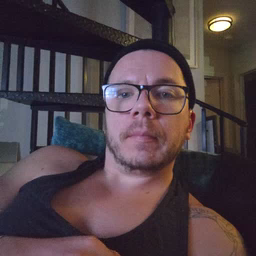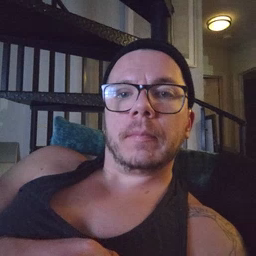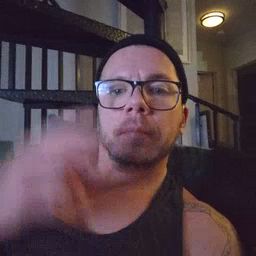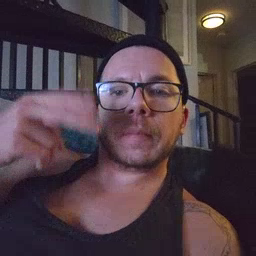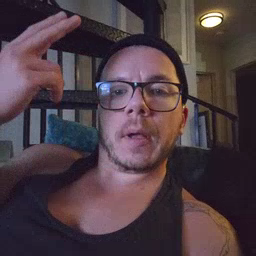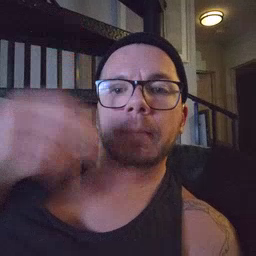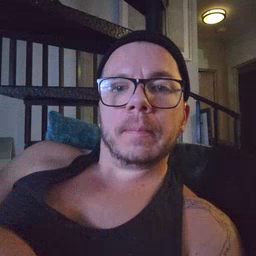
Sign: high